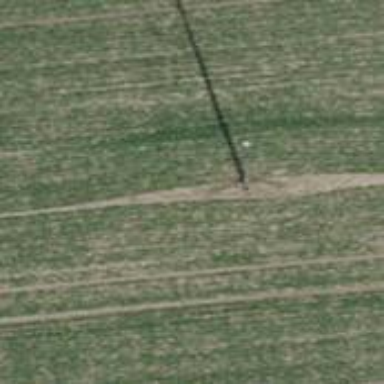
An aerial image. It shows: Concrete power pole.